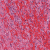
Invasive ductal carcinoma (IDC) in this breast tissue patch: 0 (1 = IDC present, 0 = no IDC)